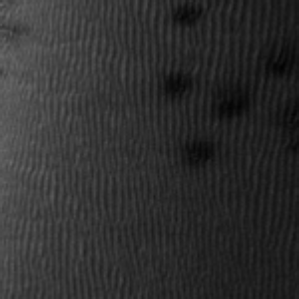
Label: frost